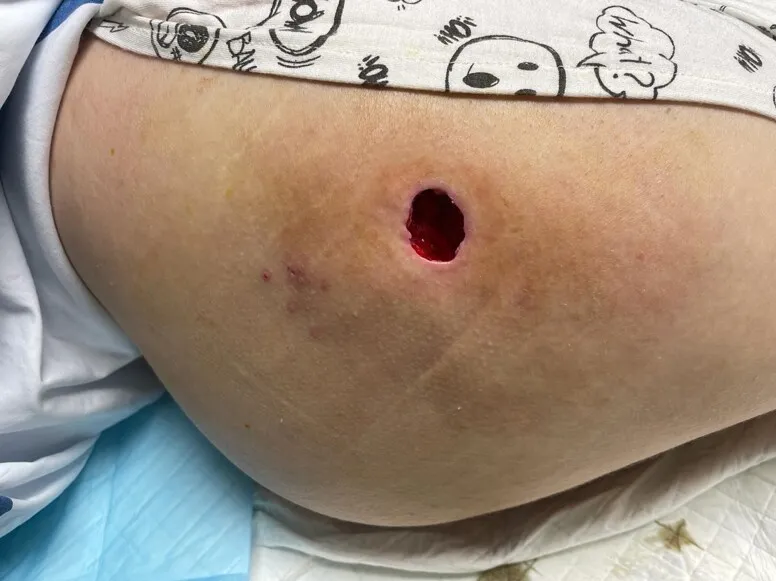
Postoperative photograph of the left trochanter showing a bigger open wound cavity compared to the right side surrounded by mild erythema, indicating resolution of the infection.
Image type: medical_photograph (skin_photograph)